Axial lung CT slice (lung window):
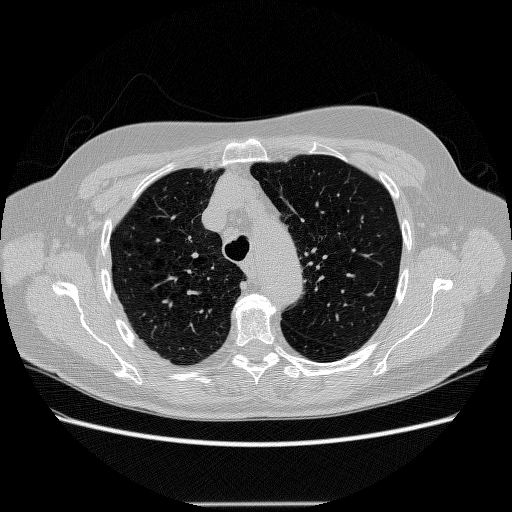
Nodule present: no